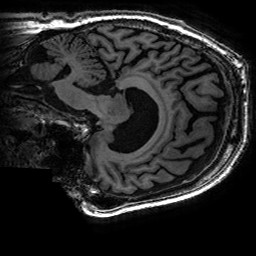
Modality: T1w
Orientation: sagittal
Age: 77
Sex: male
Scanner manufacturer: ge
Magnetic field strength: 3 T
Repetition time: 0.01002 s
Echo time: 0.002988 s